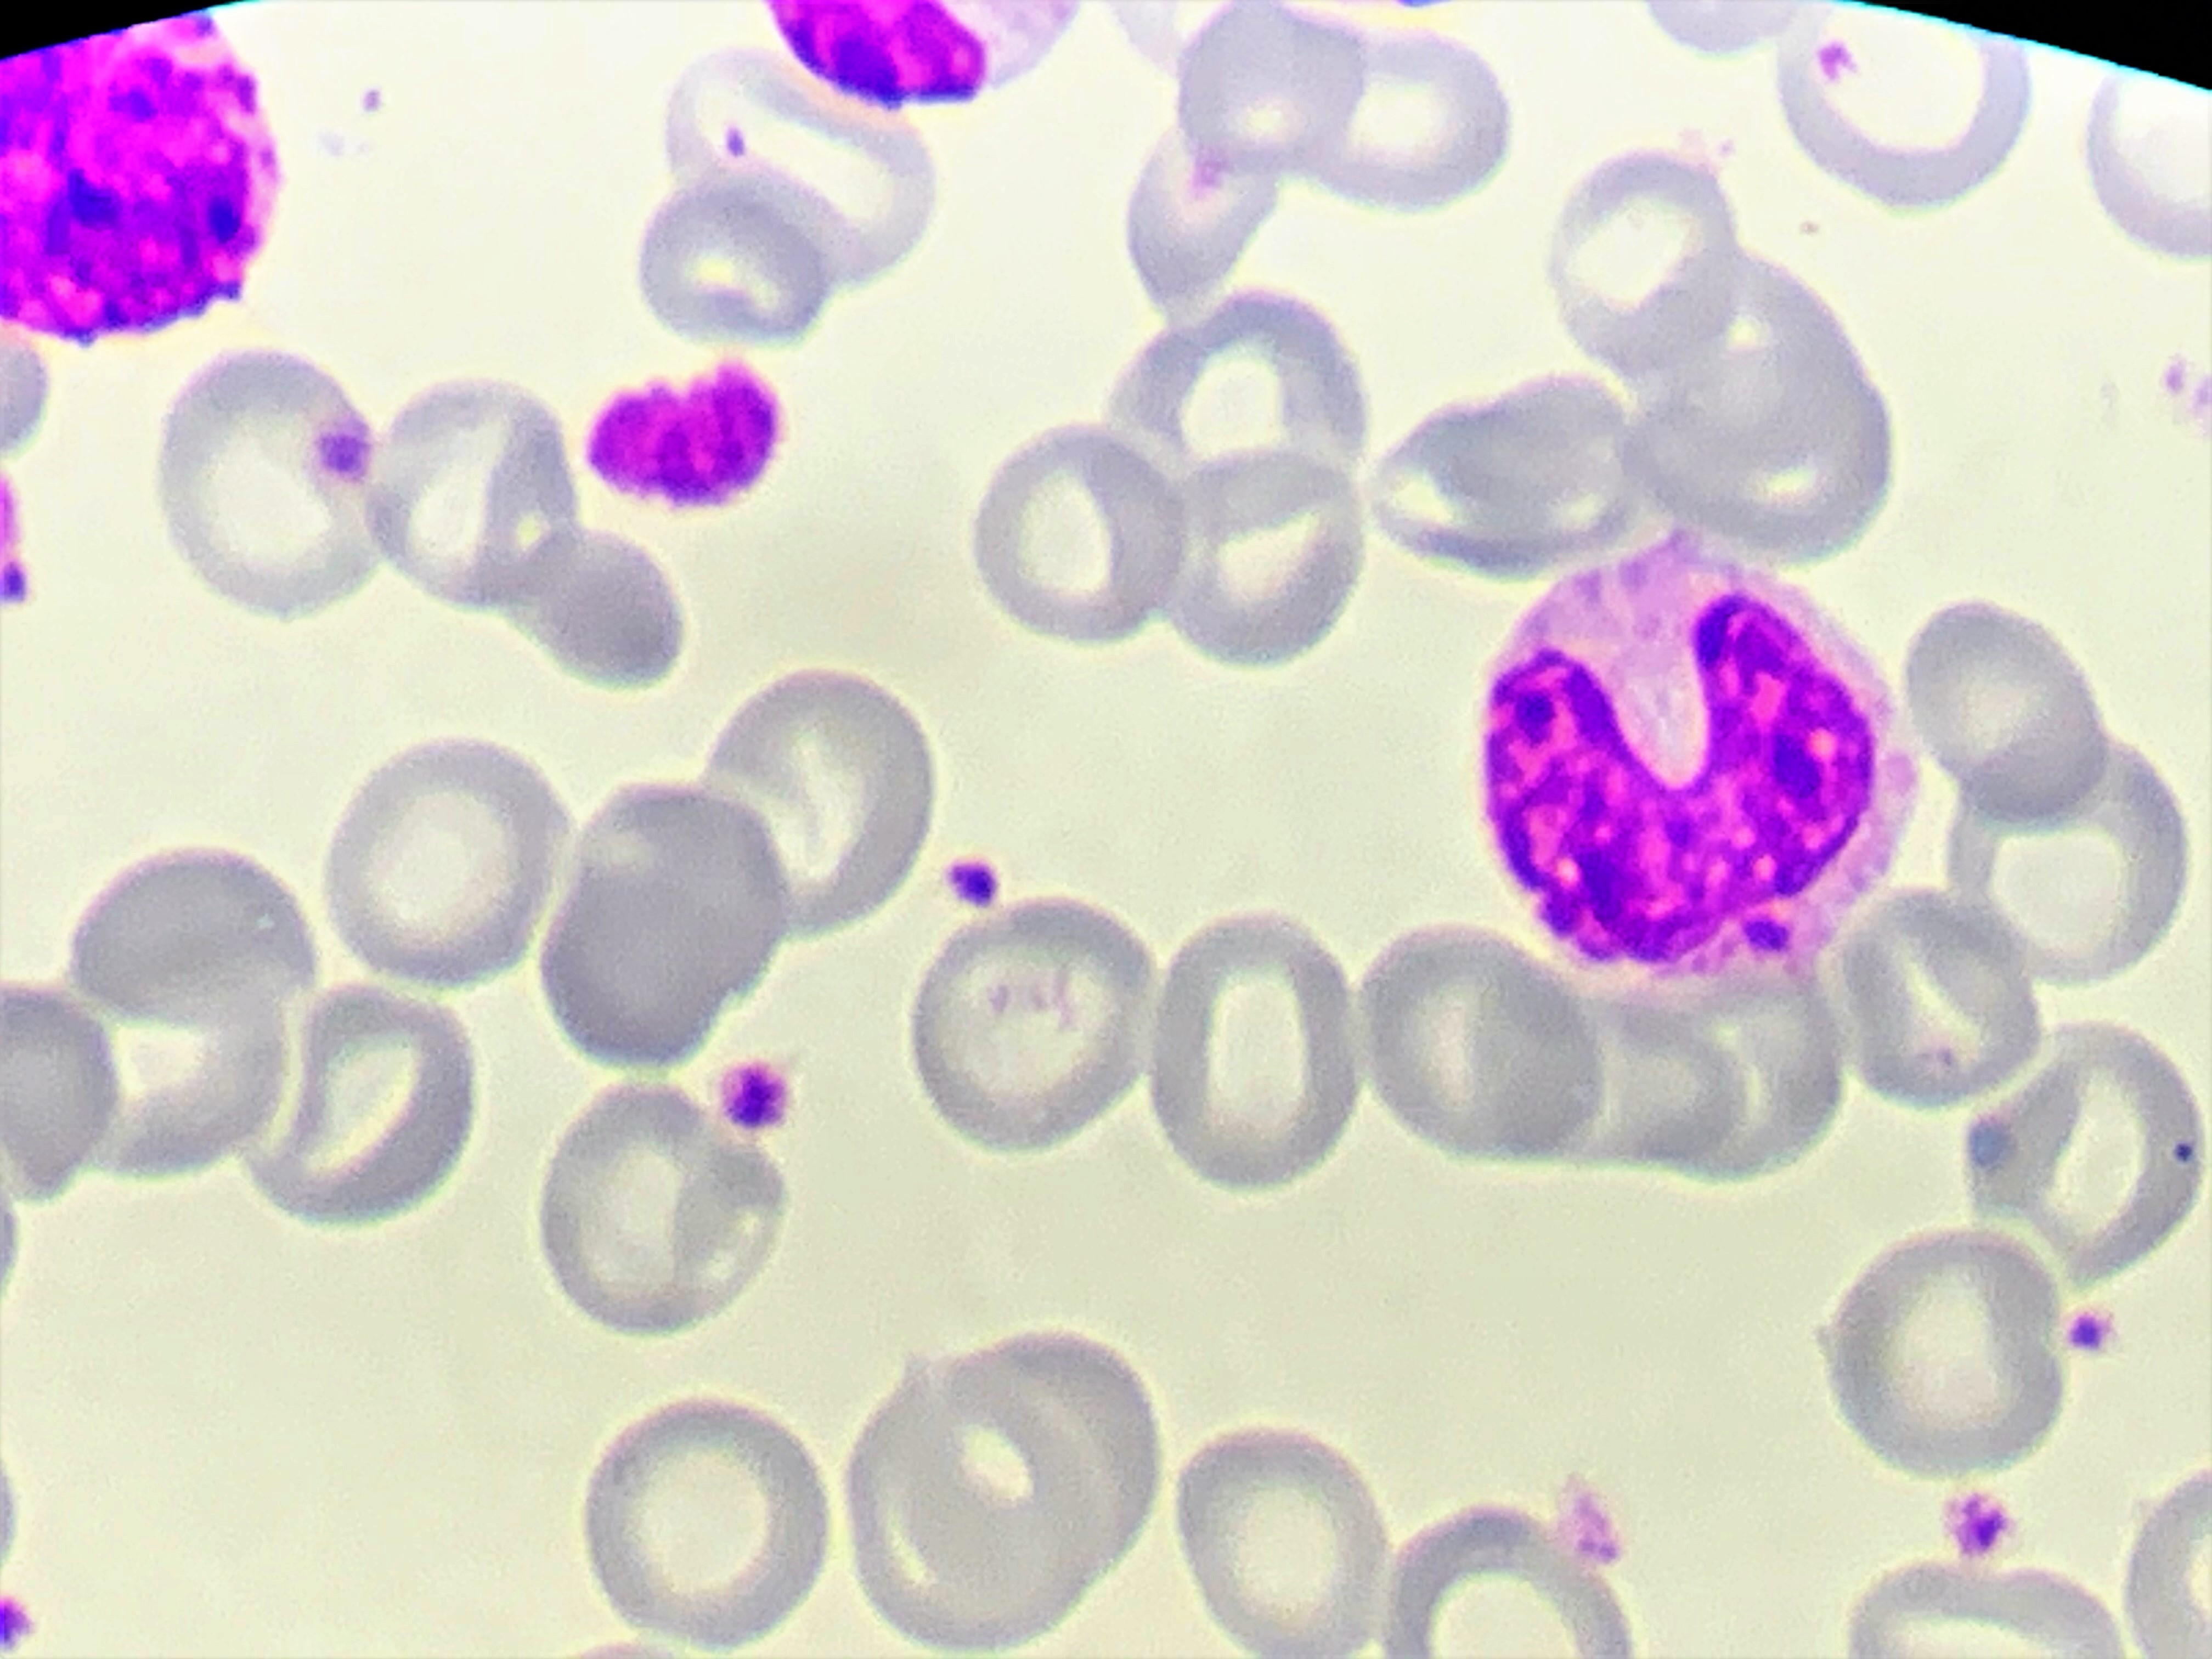
Cell type: BAND CELLS